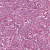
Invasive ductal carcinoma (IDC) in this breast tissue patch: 1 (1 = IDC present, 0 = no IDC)